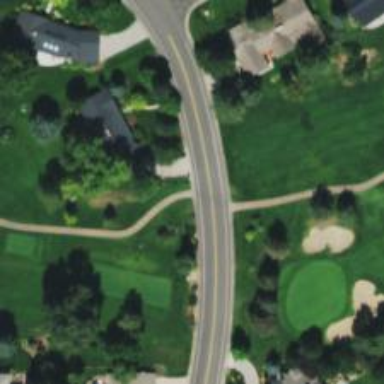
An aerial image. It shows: Golf cartpath that is also road path.